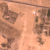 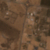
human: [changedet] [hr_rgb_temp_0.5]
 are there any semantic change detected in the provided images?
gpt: A vertical street was built.